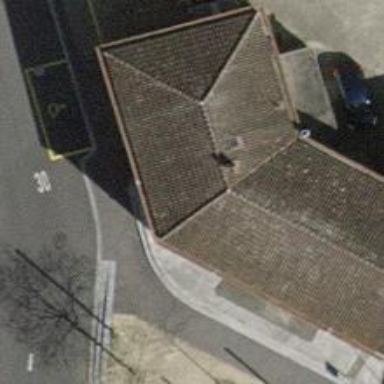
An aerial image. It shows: Cafe.